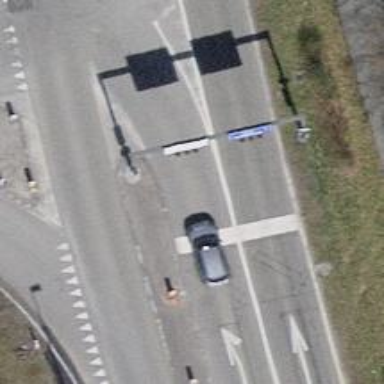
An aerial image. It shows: Road with traffic signals.